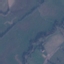
Land use / land cover: Pasture